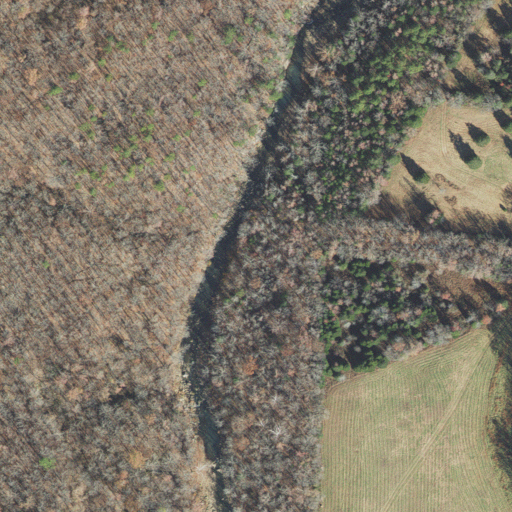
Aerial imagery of valley in Arkansas named Rocky Hollow containing deciduous forest, pasture, and mixed forest